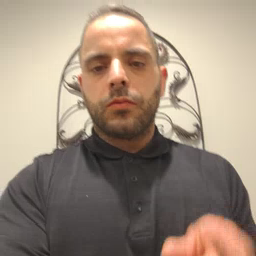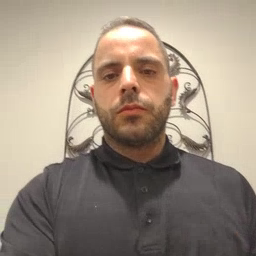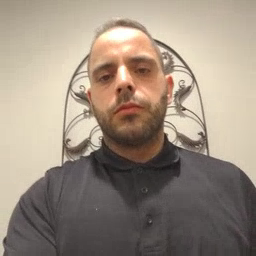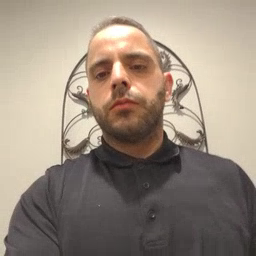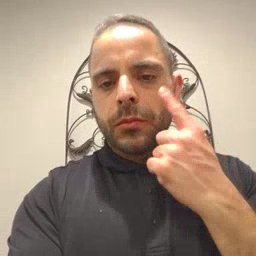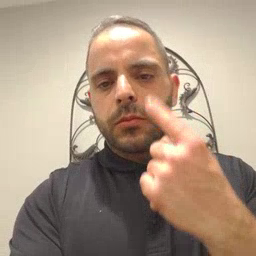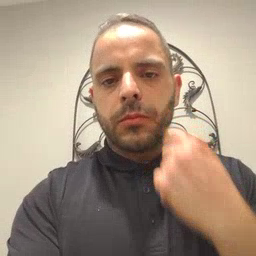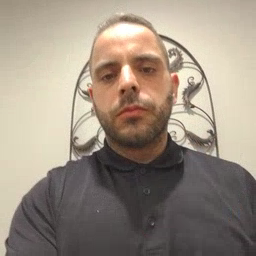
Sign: cry